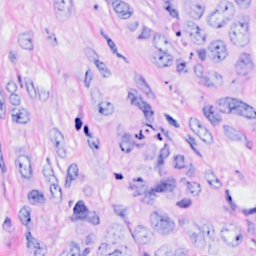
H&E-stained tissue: Breast